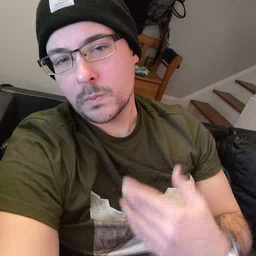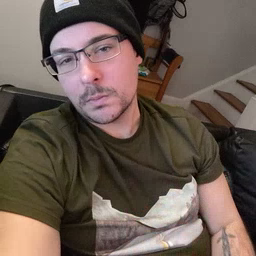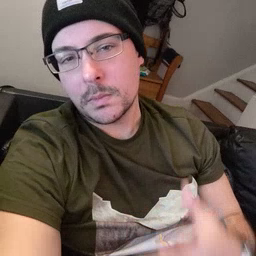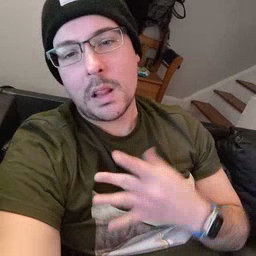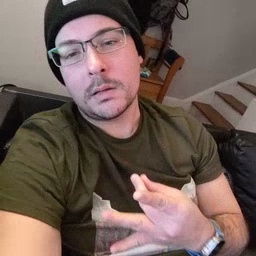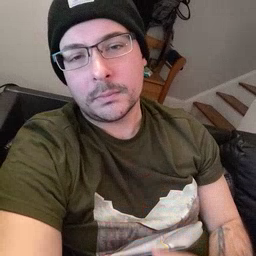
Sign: like